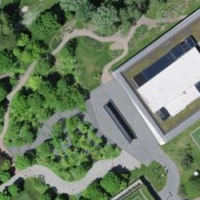
EUNIS habitat code: 53
Species observed at this site:
Caltha palustris